RGB frame:
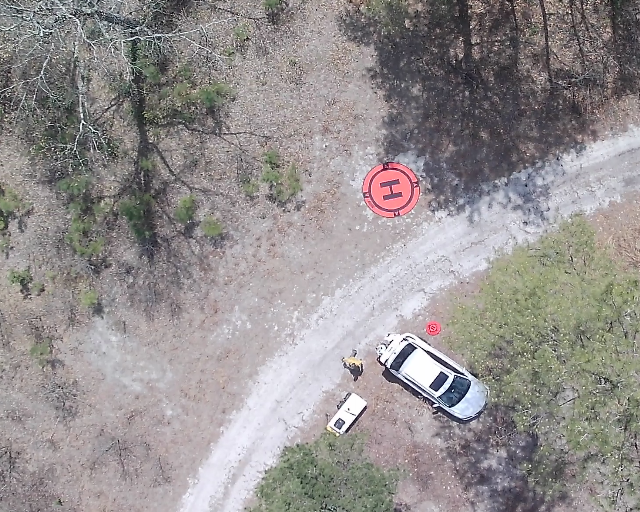
Thermal frame:
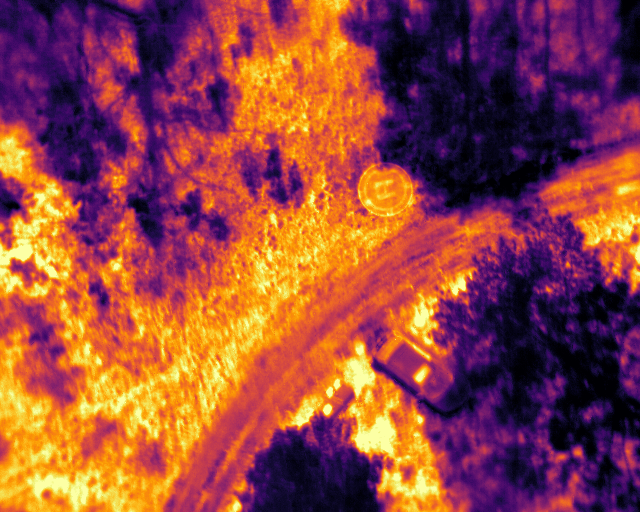
Captured: 2026-02-26 02:33:11
Pixels at or above 80 °C: 0 (fraction of frame: 0)